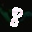
Label: 8